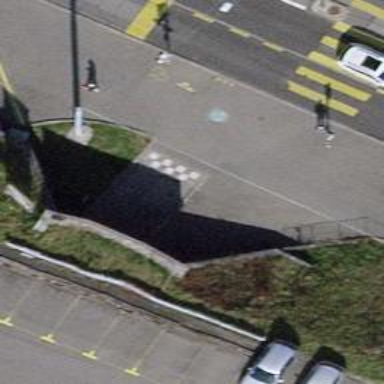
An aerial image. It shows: Pedestrian tunnel with asphalt surface.